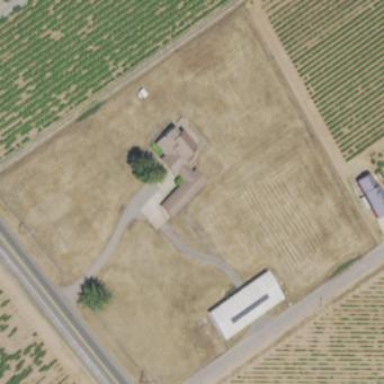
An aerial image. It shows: Vineyard with wine grapes as the main crop.